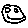
Label: smiley face